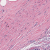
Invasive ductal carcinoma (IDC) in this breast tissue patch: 0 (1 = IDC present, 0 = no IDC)